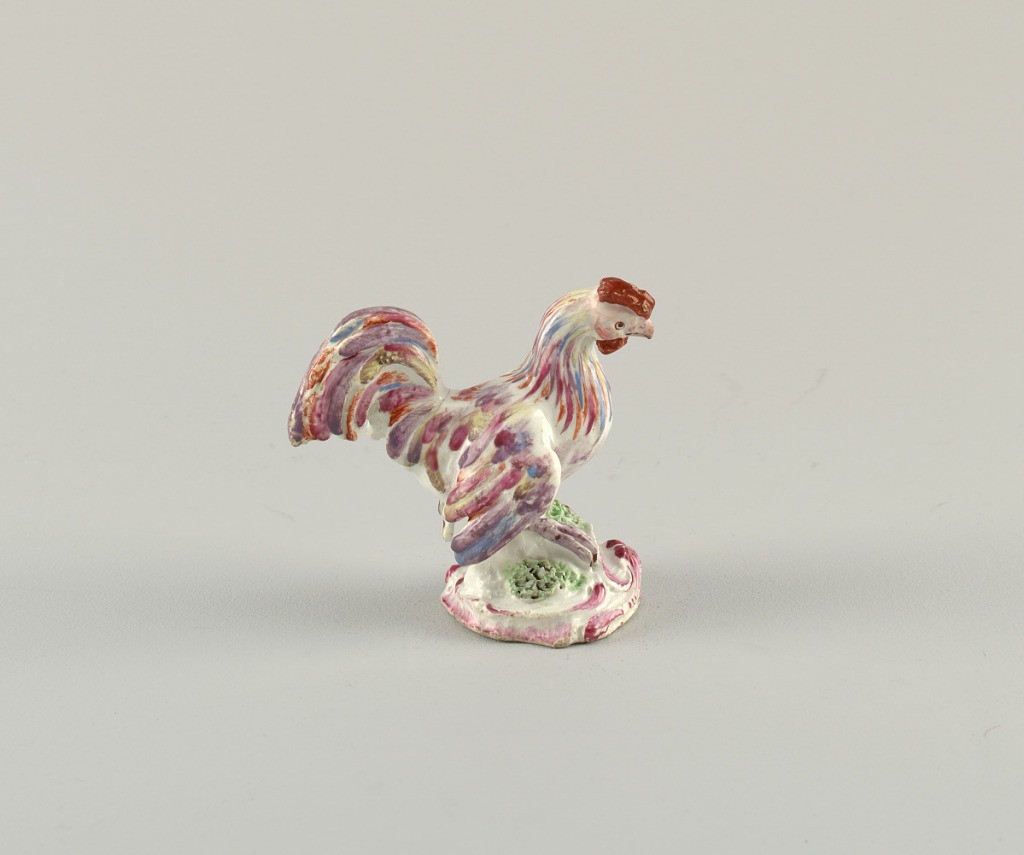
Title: Figure of a Rooster
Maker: Bow Porcelain Manufactory, English, active ca. 1744 – 1776
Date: ca. 1760
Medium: porcelain (probably soft paste), vitreous enamel
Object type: figure
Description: Polychromed figure of a rooster on a rocaille pedestal.